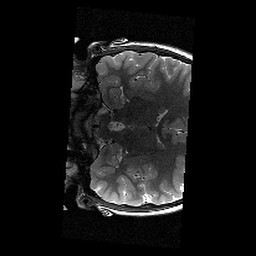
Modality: T2w
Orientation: coronal
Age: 10
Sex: female
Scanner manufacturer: siemens
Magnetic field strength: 3 T
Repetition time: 9.23 s
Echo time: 0.067 s